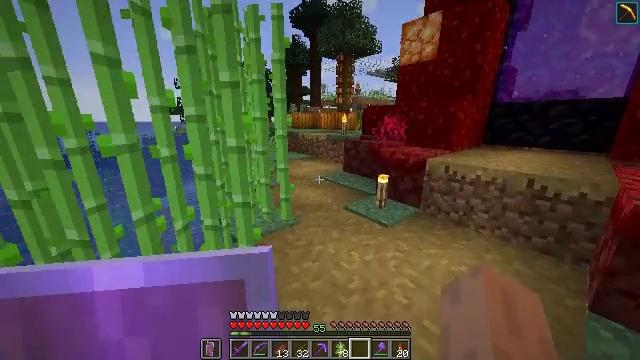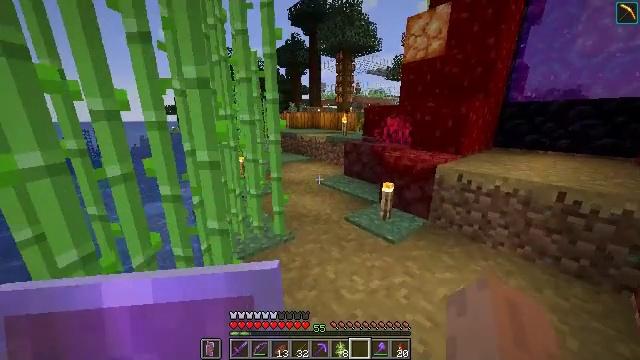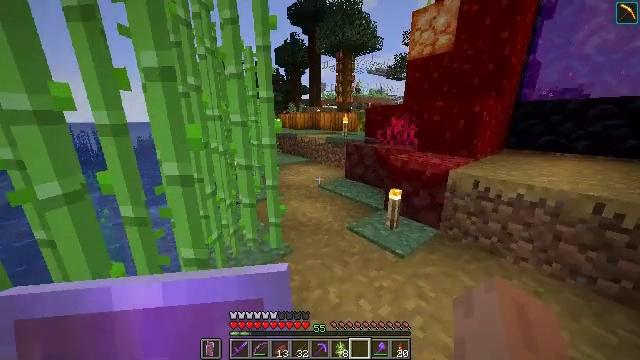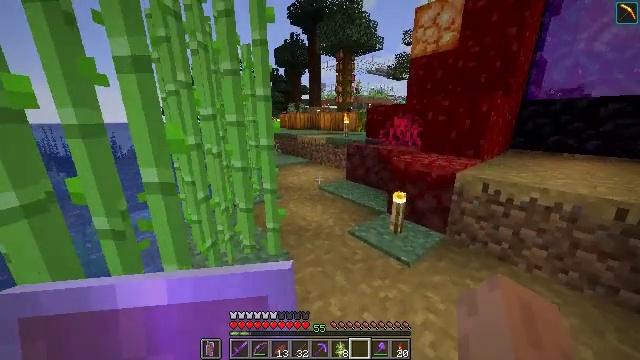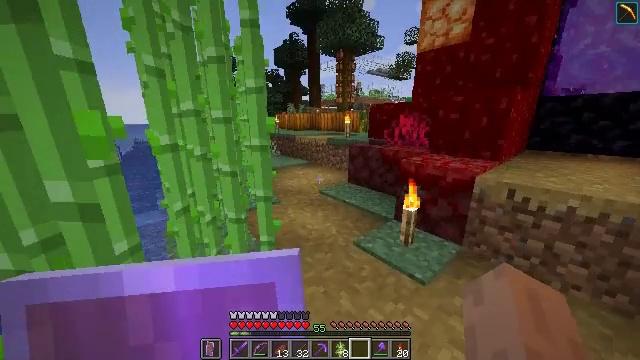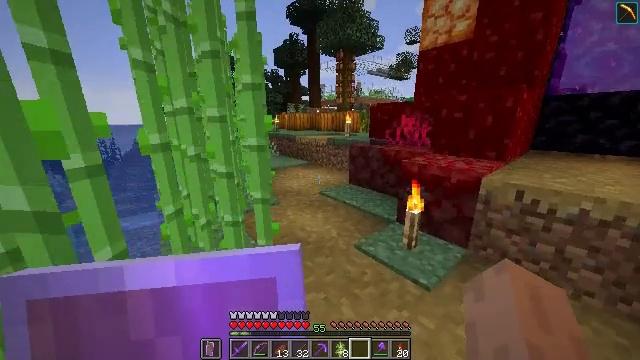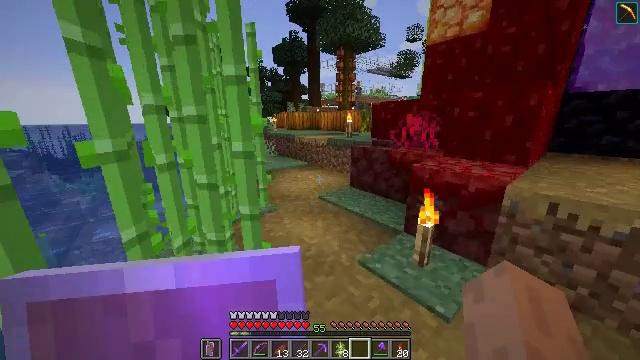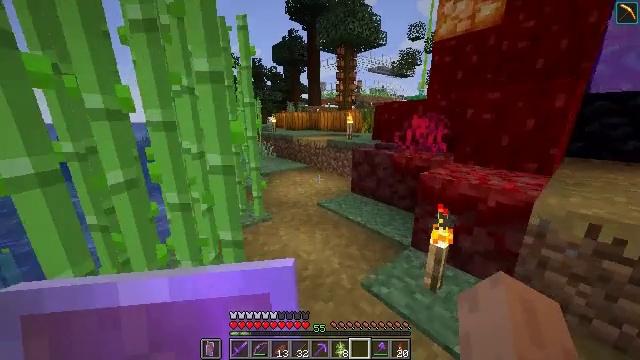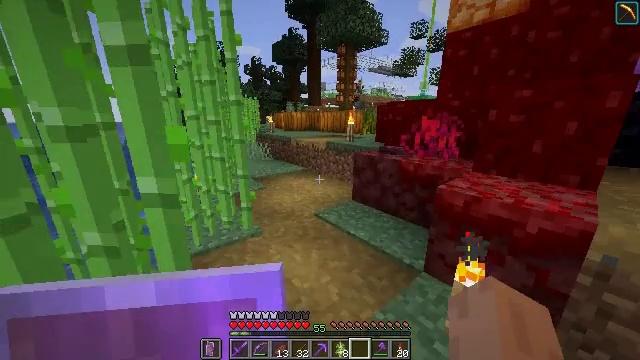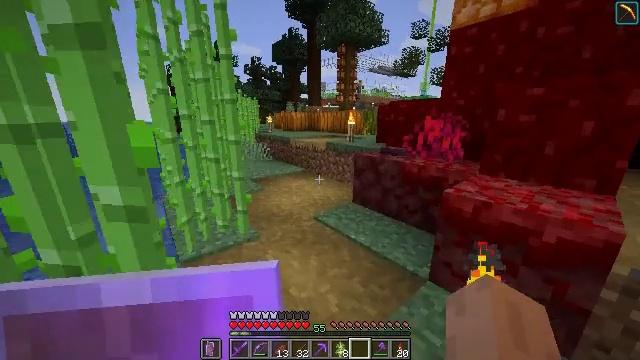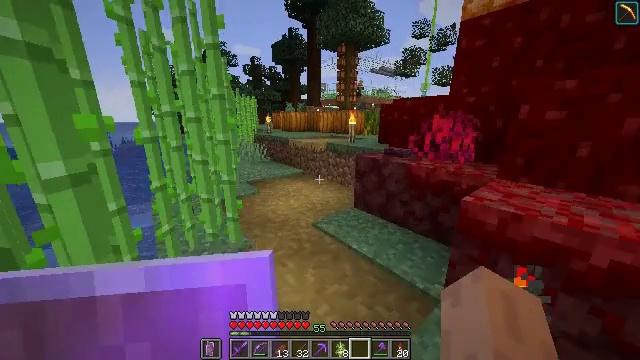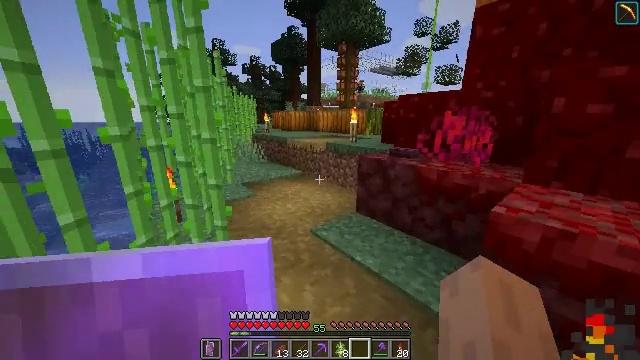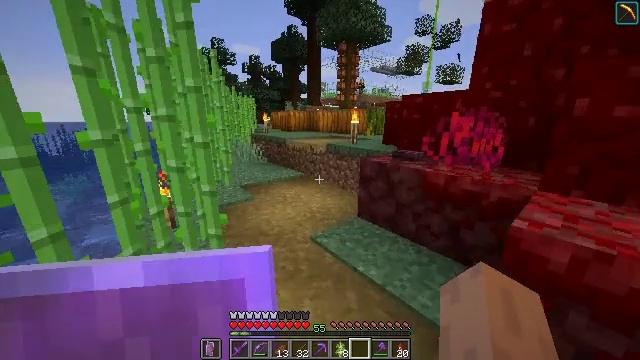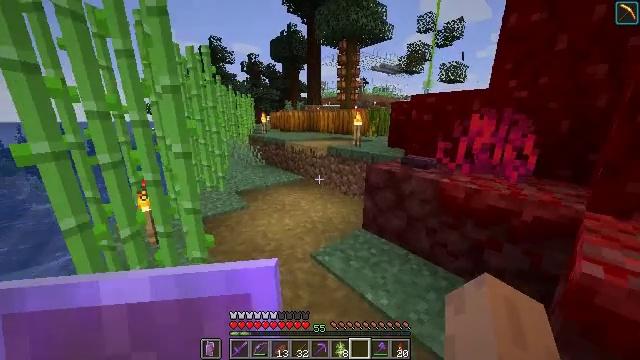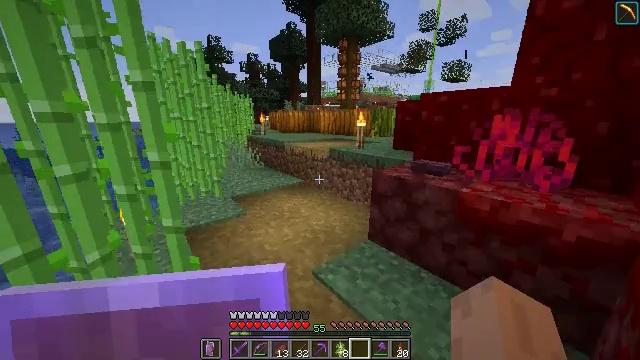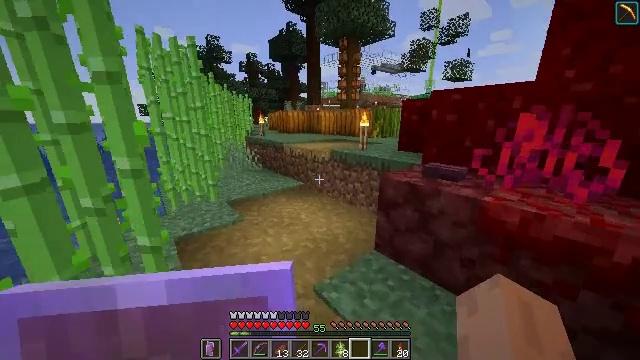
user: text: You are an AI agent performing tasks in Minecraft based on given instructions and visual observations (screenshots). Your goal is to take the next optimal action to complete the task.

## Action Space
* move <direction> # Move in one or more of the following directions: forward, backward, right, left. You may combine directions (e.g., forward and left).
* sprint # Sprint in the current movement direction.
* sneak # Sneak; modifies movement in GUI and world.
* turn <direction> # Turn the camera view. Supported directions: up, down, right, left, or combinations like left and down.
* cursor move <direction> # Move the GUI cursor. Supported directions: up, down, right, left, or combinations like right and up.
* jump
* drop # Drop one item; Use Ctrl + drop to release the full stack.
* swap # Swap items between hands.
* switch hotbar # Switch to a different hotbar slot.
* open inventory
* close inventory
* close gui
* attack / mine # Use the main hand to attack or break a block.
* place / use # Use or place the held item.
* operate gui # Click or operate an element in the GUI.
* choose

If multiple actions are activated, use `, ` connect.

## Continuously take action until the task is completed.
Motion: motion action
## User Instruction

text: Clear birch leaves to get saplings.
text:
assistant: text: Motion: move forward, sprint
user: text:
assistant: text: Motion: move forward, sprint
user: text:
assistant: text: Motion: move forward, sprint
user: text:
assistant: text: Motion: move forward, sprint
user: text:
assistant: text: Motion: move forward, sprint
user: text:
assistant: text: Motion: move forward, sprint
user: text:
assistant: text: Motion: move forward, sprint
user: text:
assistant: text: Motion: move forward, sprint
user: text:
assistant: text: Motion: move forward, sprint
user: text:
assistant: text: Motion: move forward, sprint
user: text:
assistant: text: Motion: move forward, sprint
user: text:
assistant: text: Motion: move forward, sprint
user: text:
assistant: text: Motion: move forward, sprint
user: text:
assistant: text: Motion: move forward, sprint
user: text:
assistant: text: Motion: move forward, sprint
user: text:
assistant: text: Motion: move forward, sprint
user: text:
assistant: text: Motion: move forward, sprint
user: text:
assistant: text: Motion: move forward, sprint
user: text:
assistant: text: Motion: move forward, sprint
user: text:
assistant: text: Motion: move forward, sprint
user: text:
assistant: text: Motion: move forward, sprint
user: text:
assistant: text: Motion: move forward, sprint
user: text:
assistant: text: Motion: move forward, sprint
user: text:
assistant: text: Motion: move forward, sprint
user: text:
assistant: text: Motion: move forward, sprint
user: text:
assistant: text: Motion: move forward, sprint
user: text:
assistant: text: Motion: move forward, sprint
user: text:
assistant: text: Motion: move forward, sprint, turn right
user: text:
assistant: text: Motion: move forward, sprint, turn right and down
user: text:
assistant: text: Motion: move forward, sprint, turn right